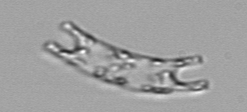
Label: Eucampia